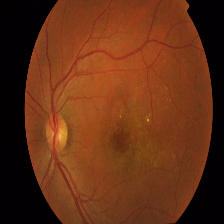
Diabetic retinopathy grade: Proliferative DR